Question: Is there any way to remove or hide winform's datagrid gray area when data is not avaiable?
Second this how to remove/hide the default gray column?
'''
dataGridView1.DataSource = oresult;
dataGridView1.Columns["Id"].Visible = false;
dataGridView1.Columns["AddedBy"].Visible = false;
dataGridView1.Columns["AddmissionInClass"].Visible = false;
dataGridView1.Columns["IsDeleted"].Visible = false;
dataGridView1.Enabled = false;
'''
I'm hiding useless columns like this but unable to find way to hide these.

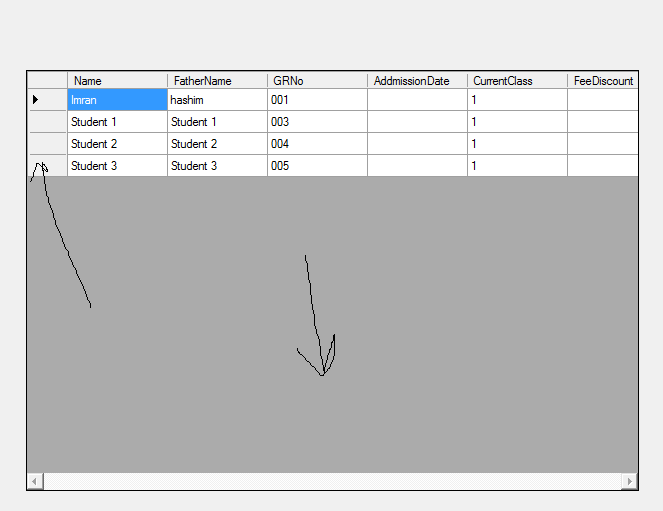
Answer: To hide first column you can set <URL> to false of your dataGrid